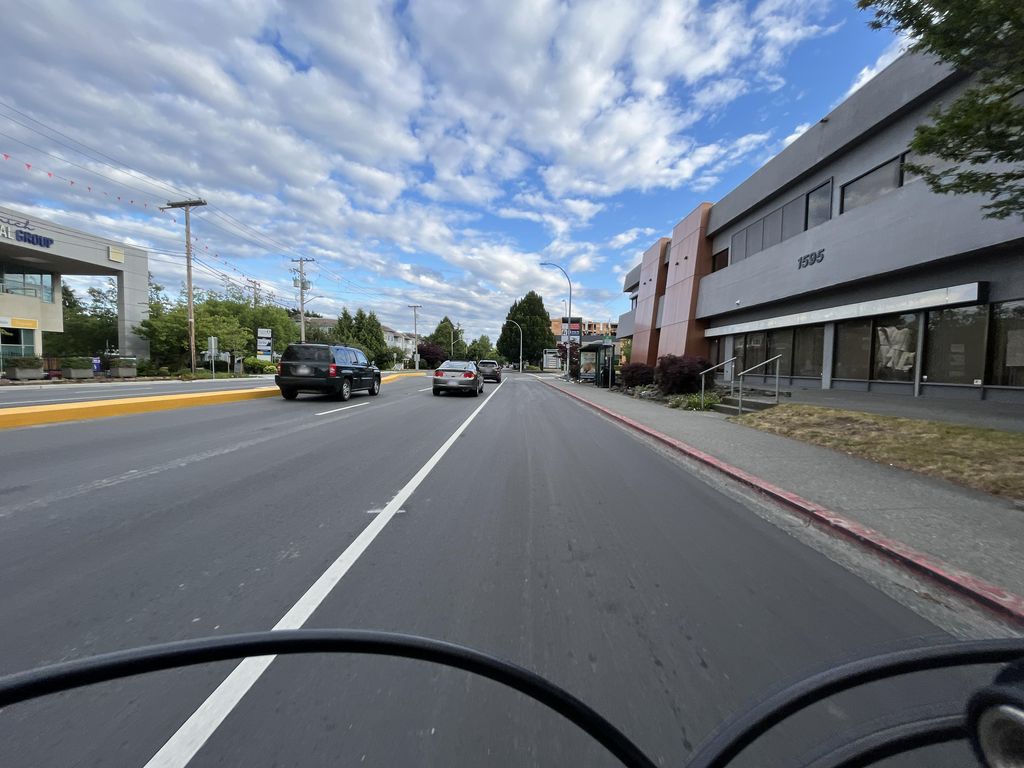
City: victoria